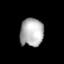
Tissue: lung
Cell type: Endothelial cells
Senescence score: 0.5528
Nuclear area (px): 648
Mean DAPI intensity: 178.025